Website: macys
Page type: store-pickup
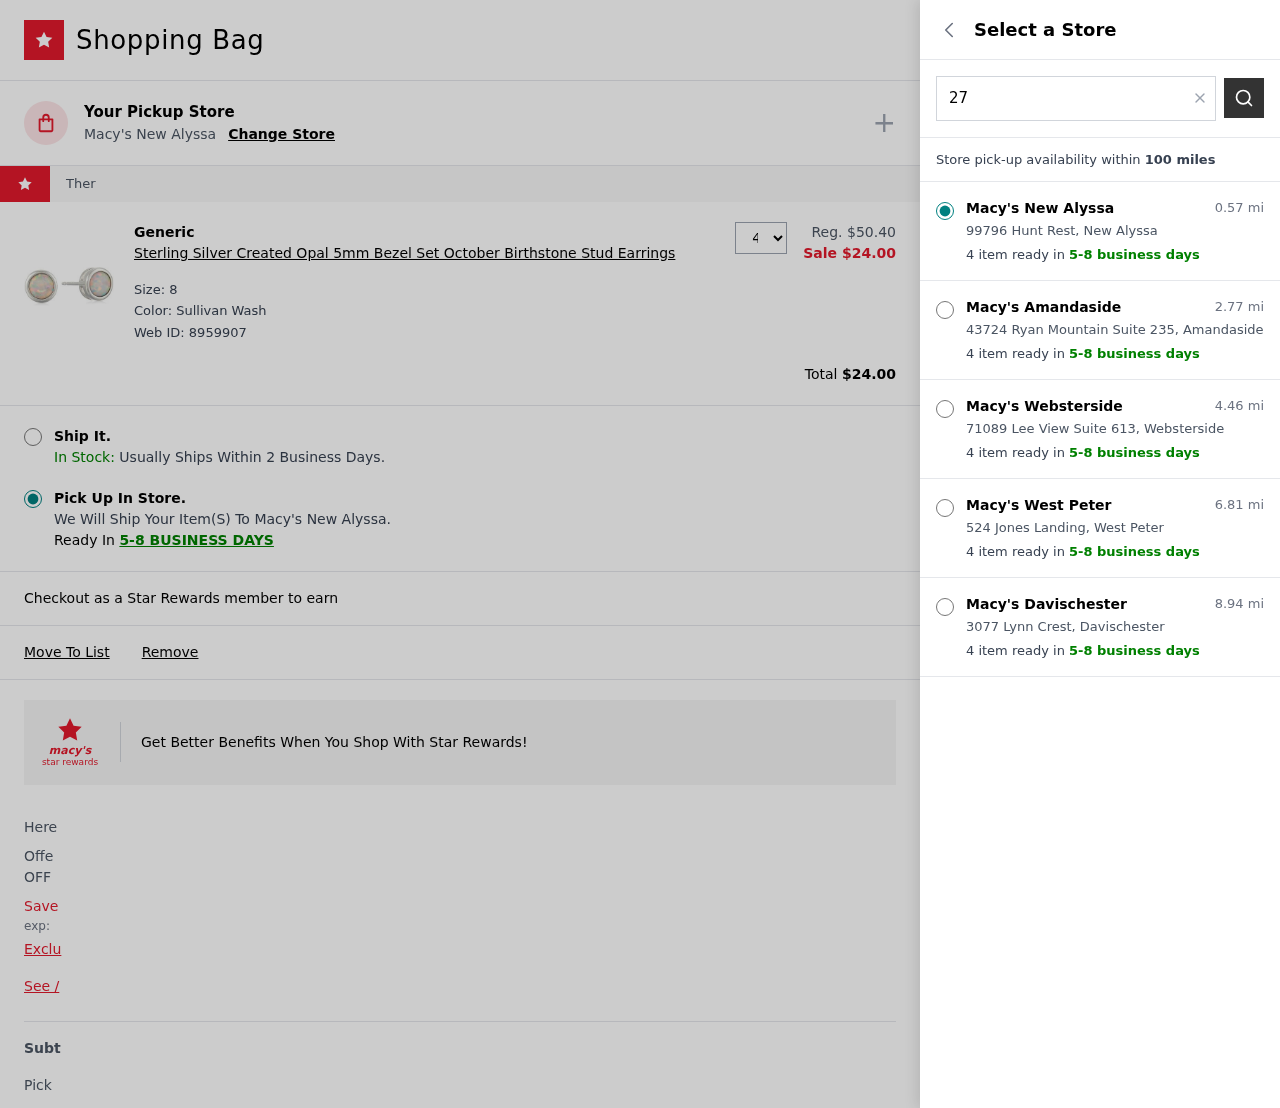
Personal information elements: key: PII_LOCATION1_CITY
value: New Alyssa
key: PII_LOCATION1_STREET
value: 99796 Hunt Rest
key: PII_LOCATION2_CITY
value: Amandaside
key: PII_LOCATION2_STREET
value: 43724 Ryan Mountain Suite 235
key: PII_LOCATION3_CITY
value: Websterside
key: PII_LOCATION3_STREET
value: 71089 Lee View Suite 613
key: PII_LOCATION4_CITY
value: West Peter
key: PII_LOCATION4_STREET
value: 524 Jones Landing
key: PII_LOCATION5_CITY
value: Davischester
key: PII_LOCATION5_STREET
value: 3077 Lynn Crest
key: PII_POSTCODE
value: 27515
Product elements: key: PRODUCT1_BRAND
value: Generic
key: PRODUCT1_NAME
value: Sterling Silver Created Opal 5mm Bezel Set October Birthstone Stud Earrings
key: PRODUCT1_PRICE
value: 24
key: PRODUCT1_QUANTITY
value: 4
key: PRODUCT1_ORIGINAL_PRICE
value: $50.40
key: PRODUCT1_WEB_ID
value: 8959907
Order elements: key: ORDER_TOTAL
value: $24.00
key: ORDER_DELIVERY_DATE
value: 5-8 business days
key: ORDER_DELIVERY_DATE
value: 5-8 BUSINESS DAYS
Search elements: key: SEARCH_LOCATION
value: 27515